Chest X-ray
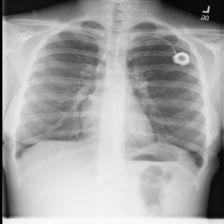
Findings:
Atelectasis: negative
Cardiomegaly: negative
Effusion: negative
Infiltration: positive
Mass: negative
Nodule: negative
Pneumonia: negative
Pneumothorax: negative
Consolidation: negative
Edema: negative
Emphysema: negative
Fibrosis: negative
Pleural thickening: negative
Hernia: negative